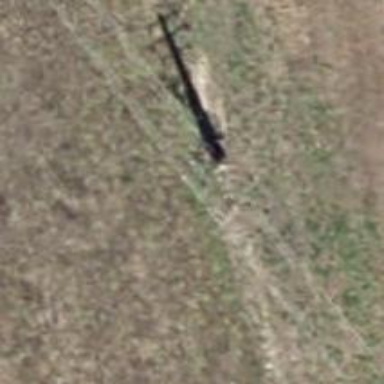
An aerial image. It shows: Power line in the image.